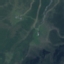
Land use / land cover class: HerbaceousVegetation